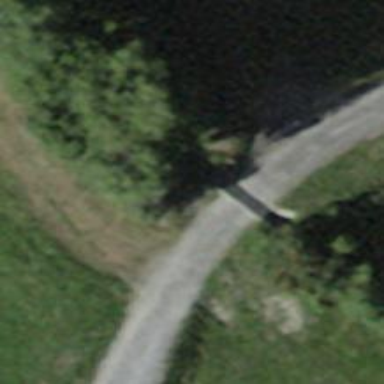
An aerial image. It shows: Residential road with gravel surface and bridge. The road is mainly used for hiking with classic grooming.